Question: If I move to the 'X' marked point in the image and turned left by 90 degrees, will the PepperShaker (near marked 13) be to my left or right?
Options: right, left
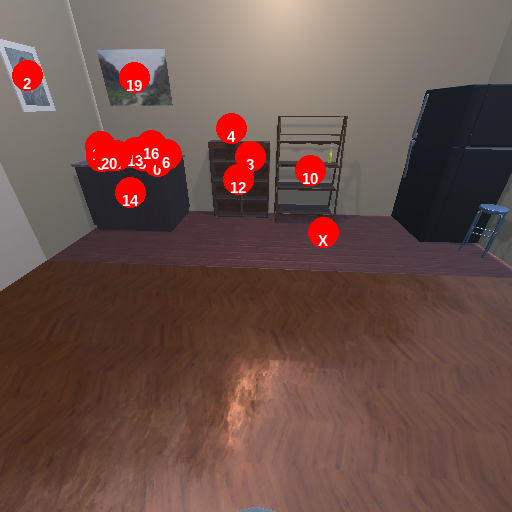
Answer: right